Question: I am trying to make a tiled plot with ggplot2 with a single variable. The data looks like this:
'''
fruit numbers
apples 6
peaches 2
grapes 10
cherries 2
... many more fruit
'''
I can plot the same data as the x and as the y variables, I can use this code:
'''
p <- qplot(fruit,fruit) + geom_tile(aes(fill=numbers))
'''
The output looks like this:

The above plot is precisely what I would like to plot; however, I need the data arranged in a single horizontal 1-dimensional plot. How can I create a 1D horizontal titled plot with 1 variable?
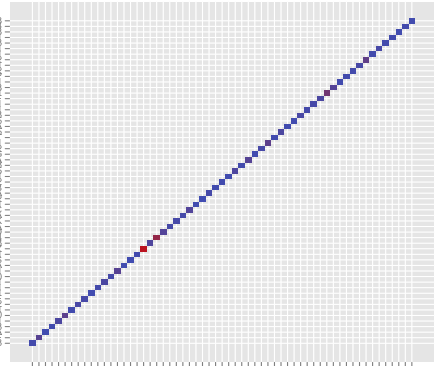
Answer: '''
p <- qplot(fruit," ") + geom_tile(aes(fill=numbers))
'''